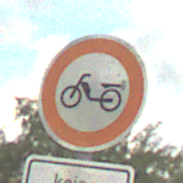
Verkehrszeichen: VerbotMofas
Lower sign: HinweisDurchVerbaleAngabe4
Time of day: MorningAfternoon
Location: Outdoor (Suburban)
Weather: PartlyCloudy
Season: NotSpecified
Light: Natural